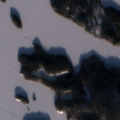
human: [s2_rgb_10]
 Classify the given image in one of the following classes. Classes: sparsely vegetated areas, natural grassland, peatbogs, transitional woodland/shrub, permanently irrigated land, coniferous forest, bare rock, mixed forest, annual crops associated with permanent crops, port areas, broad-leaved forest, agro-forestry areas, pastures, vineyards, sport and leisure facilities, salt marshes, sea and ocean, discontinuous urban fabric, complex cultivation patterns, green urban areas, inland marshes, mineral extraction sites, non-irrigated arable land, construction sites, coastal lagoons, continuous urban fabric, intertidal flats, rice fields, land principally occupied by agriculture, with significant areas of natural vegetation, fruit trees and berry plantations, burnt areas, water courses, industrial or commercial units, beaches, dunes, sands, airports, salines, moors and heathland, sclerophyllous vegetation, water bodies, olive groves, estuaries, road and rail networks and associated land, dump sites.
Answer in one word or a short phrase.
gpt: coniferous forest, water bodies